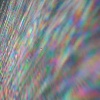
Label: sunburn